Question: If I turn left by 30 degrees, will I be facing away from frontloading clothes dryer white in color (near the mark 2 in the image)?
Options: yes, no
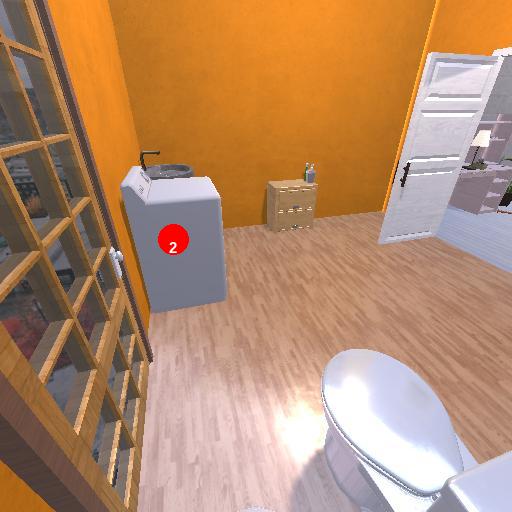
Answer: yes